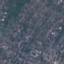
Land use / land cover: Residential